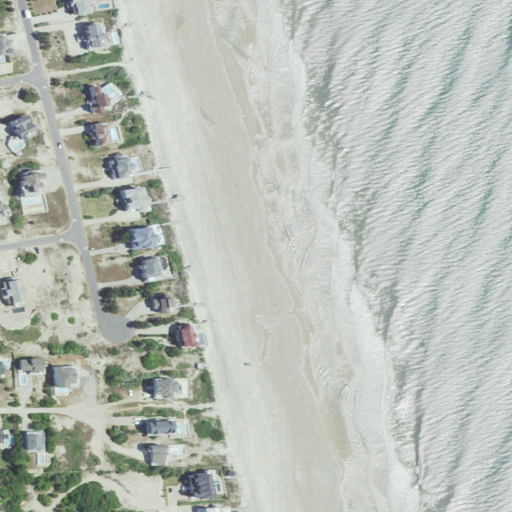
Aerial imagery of beach in North Carolina named Currituck Beach containing open water, medium intensity development, barren land, open development, and low intensity development